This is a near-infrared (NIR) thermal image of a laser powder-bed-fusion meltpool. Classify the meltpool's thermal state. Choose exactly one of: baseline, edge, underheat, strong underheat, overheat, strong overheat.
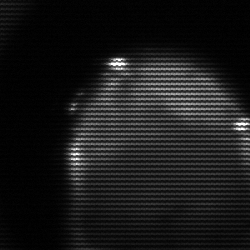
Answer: edge